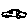
Label: car